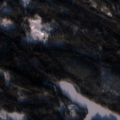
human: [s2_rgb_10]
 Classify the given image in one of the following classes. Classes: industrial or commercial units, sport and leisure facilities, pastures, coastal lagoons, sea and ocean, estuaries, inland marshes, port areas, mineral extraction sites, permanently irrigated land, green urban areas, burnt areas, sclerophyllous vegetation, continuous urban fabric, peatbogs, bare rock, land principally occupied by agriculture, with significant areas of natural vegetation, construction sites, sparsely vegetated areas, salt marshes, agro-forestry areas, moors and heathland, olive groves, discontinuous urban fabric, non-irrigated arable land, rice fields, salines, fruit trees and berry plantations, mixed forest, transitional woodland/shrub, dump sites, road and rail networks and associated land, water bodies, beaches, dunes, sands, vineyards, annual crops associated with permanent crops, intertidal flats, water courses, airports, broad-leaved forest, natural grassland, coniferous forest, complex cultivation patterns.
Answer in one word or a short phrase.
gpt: coniferous forest, mixed forest, water bodies